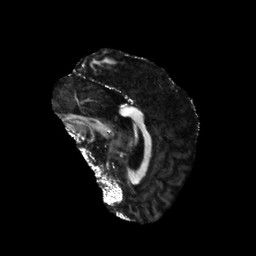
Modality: FA
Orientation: sagittal
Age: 27
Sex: male
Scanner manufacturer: siemens
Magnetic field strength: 6.98 T
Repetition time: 7.08 s
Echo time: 0.0756 s